Question: The 'groudID', 'artifactId' and 'version' dependencies are not being found in Maven?
I followed <URL> tutorial to set up a Minecraft plugin which uses Maven.
But I get the error
> org.bukkit:bukkit:1.7.2-RO3 not found
and the text font is red where everything else in the 'pom' file is white.
Here is the code in the pom file:
'''
<?xml version="1.0" encoding="UTF-8"?>
<project xmlns="http://maven.apache.org/POM/4.0.0"
xmlns:xsi="http://www.w3.org/2001/XMLSchema-instance"
xsi:schemaLocation="http://maven.apache.org/POM/4.0.0 http://maven.apache.org/xsd/maven-4.0.0.xsd">
<modelVersion>4.0.0</modelVersion>
<groupId>com.chrismepham</groupId>
<artifactId>TestPlugin</artifactId>
<version>1.0-SNAPSHOT</version>
<build>
<plugins>
<plugin>
<groupId>org.apache.maven.plugins</groupId>
<artifactId>maven-compiler-plugin</artifactId>
<configuration>
<source>1.7</source>
<target>1.7</target>
</configuration>
</plugin>
</plugins>
</build>
<repositories>
<repository>
<id>bukkit-repo</id>
<url>https://hub.spigotmc.org/nexus/content/groups/public/</url>
</repository>
</repositories>
<dependencies>
<dependency>
<groupId>org.bukkit</groupId>
<artifactId>bukkit</artifactId>
<version>1.7.2-R0.3</version>
<type>jar</type>
<scope>provided</scope>
</dependency>
</dependencies>
</project>
'''
Why is the dependency not being found?
EDIT:
I changed the repository and dependency version as suggested but still have the error as shown in the picture:

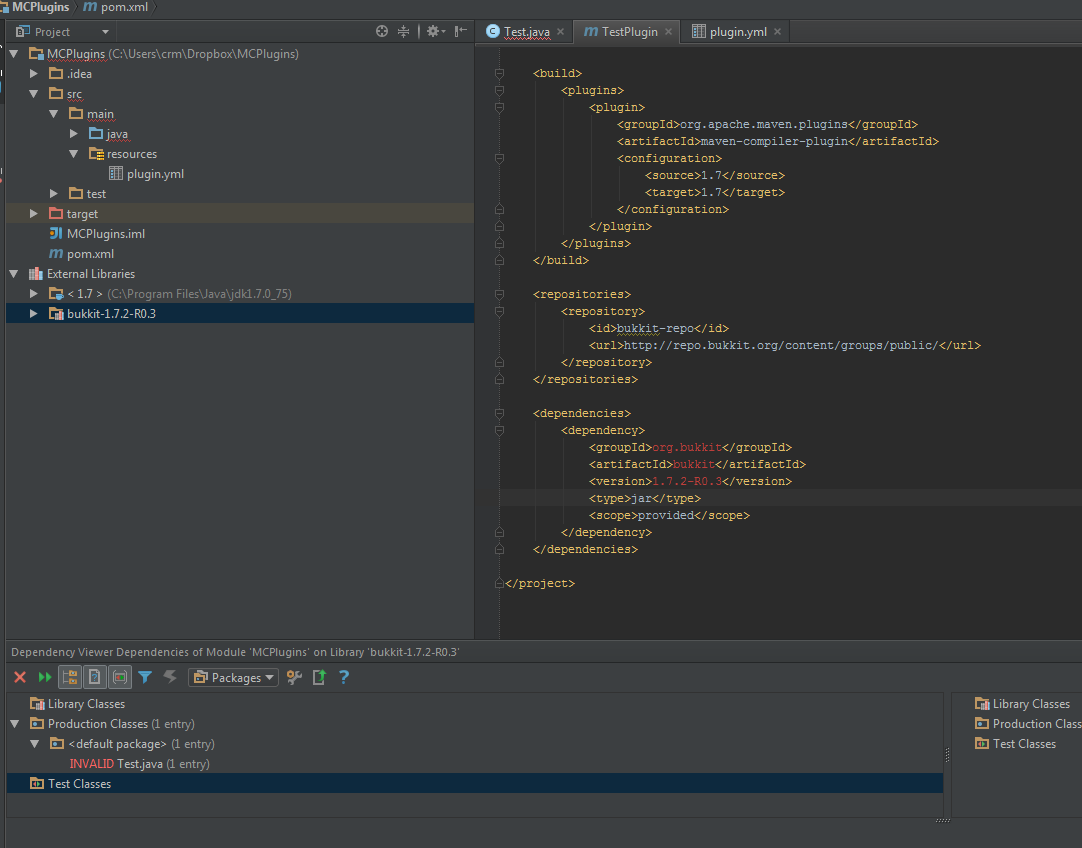
Answer: The reason the text is red is because that dependency you've specified can't be found in either maven central, or the additional repository you've added.
Paste the repo link into a browser, and you'll find that the dependency is actually '1.8-R0.1-SNAPSHOT' not '1.7.2-RO3' as the tutorial mentioned (maybe the tutorial is out of date, or that dependency has since been removed for some reason)
Change the dep to
'''
<dependencies>
<dependency>
<groupId>org.bukkit</groupId>
<artifactId>bukkit</artifactId>
<version>1.8-R0.1-SNAPSHOT</version>
<type>jar</type>
<scope>provided</scope>
</dependency>
</dependencies>
'''
If you haven't already set auto-import on intelliJ, you'll get a popup in the top right hand corner asking if you want to re-import. IntelliJ then reads your pom.xml file, works out what dependencies you need and then downloads them.
You should see org.bukkit.bukkit under external dependencies in the left hand "projects" window, along with some other libraries it depends on, such as guava and commons lang.